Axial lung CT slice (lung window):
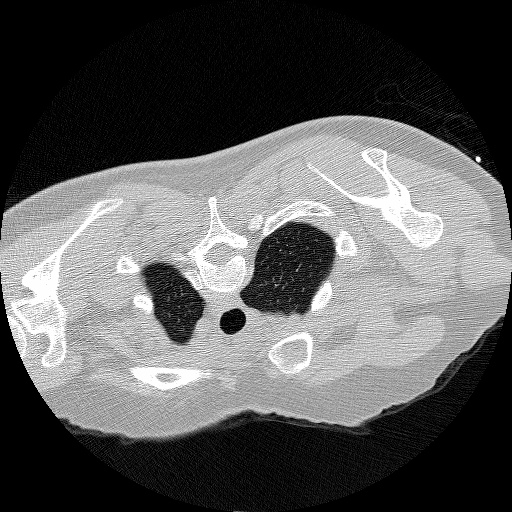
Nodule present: no